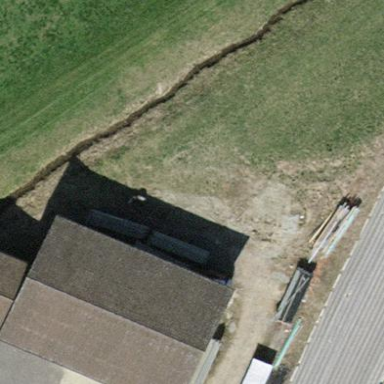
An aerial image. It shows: Shed.